Question: I am trying to draw the shape shown below (in black) in OpenGL (for desktops, not mobile). I'd prefer it in 3D, but 2D would suffice as well. I will be mapping a texture to it as well. I've used triangle fans/strips for other things in the past and I imagine that's what I'd need to use here but I'm just not sure where to start on it. I've drawn the WHITE part before, but never the inverse (the black part). Any thoughts or guidance on what to use (triangle fan, triangle strip, some other odd OpenGL shape I probably didn't know existed, etc...)

Final Solution:
'''
void draw_arch(GLfloat width, GLfloat height, GLint slices)
{
glPushMatrix();
GLfloat offset = 0.5f;
glScalef(width/2,height/(1+offset),1.0f);
glBegin(GL_QUADS);
for( unsigned int i = 0; i < slices; ++i ) {
float curAngle = ( ( i + 0 ) / (float)slices ) * 3.14159;
float nxtAngle = ( ( i + 1 ) / (float)slices ) * 3.14159;
glVertex2f( cos( curAngle ), sin( curAngle ) );
glVertex2f( cos( curAngle ), 1.0f + offset );
glVertex2f( cos( nxtAngle ), 1.0f + offset );
glVertex2f( cos( nxtAngle ), sin( nxtAngle ) );
}
glEnd();
glPopMatrix();
}
'''
I can adjust the "offset" variable to make different looking arches, however in this application, I choose 0.5 to make it look the way I wanted it to!
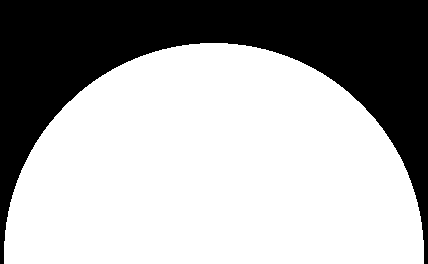
Answer: Generate the top half of a circle and an offset above it and link the two with quads/triangles:
<URL>
'''
#include <GL/glut.h>
#include <cmath>
void glShape( const float height, unsigned int segs )
{
glBegin( GL_QUADS );
for( unsigned int i = 0; i < segs; ++i )
{
float curAngle = ( ( i + 0 ) / (float)segs ) * 3.14159;
float nxtAngle = ( ( i + 1 ) / (float)segs ) * 3.14159;
glVertex2f( cos( curAngle ), sin( curAngle ) );
glVertex2f( cos( curAngle ), 1 + height );
glVertex2f( cos( nxtAngle ), 1 + height );
glVertex2f( cos( nxtAngle ), sin( nxtAngle ) );
}
glEnd();
}
void display()
{
glClearColor( 0, 0, 0, 1 );
glClear( GL_COLOR_BUFFER_BIT );
glMatrixMode( GL_PROJECTION );
glLoadIdentity();
double w = glutGet( GLUT_WINDOW_WIDTH );
double h = glutGet( GLUT_WINDOW_HEIGHT );
double ar = w / h;
glOrtho( -2 * ar, 2 * ar, -2, 2, -1, 1 );
glMatrixMode( GL_MODELVIEW );
glLoadIdentity();
glColor3ub( 255, 0, 0 );
glShape( 0.1f, 20 );
glutSwapBuffers();
}
int main( int argc, char **argv )
{
glutInit( &argc, argv );
glutInitDisplayMode( GLUT_RGBA | GLUT_DOUBLE );
glutInitWindowSize( 640, 480 );
glutCreateWindow( "GLUT" );
glutDisplayFunc( display );
glutMainLoop();
return 0;
}
'''
Probably not the minimal number of quads/triangles but it's quick and easy :)